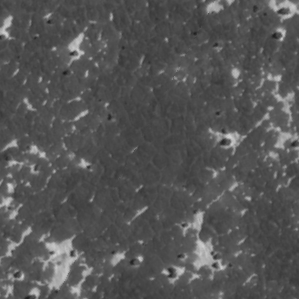
Label: frost